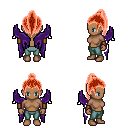
a pixel art fantasy rpg character, female body template, human, dark skin, purple wings, teal pants, red long topknot hairstyle, leather bracers, four views (front, back, left, right), 2x2 character sprite sheet, small pixel art, hard edges, no anti-aliasing